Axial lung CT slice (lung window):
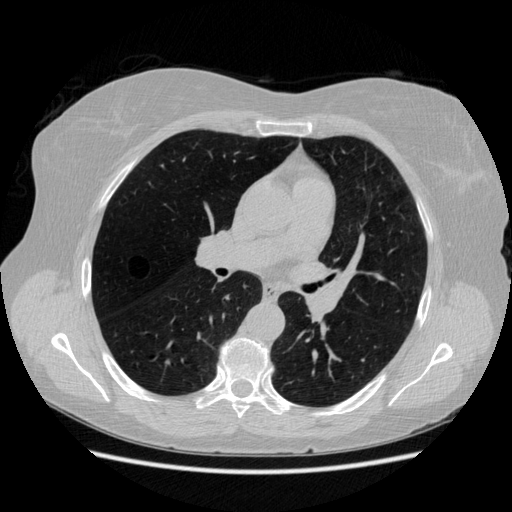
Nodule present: no